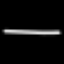
Label: line